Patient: sex M, age 45
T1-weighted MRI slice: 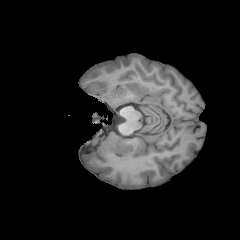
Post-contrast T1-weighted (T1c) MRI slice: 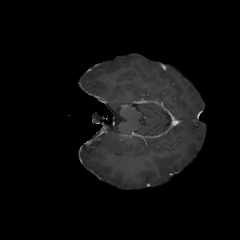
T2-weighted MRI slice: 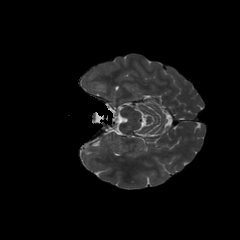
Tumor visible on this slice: yes
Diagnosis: Oligodendroglioma, IDH-mutant, 1p/19q-codeleted
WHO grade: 2